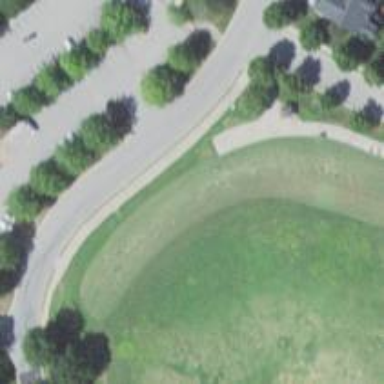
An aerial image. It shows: Pathway for golfing.